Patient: sex M, age 61
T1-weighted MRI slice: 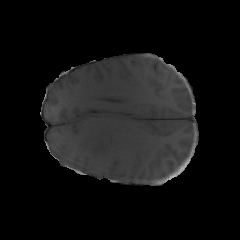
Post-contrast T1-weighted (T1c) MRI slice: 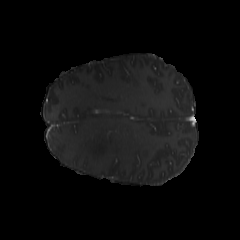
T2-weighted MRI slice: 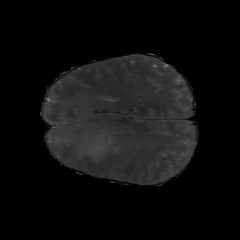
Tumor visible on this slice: yes
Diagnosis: Glioblastoma, IDH-wildtype
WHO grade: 4